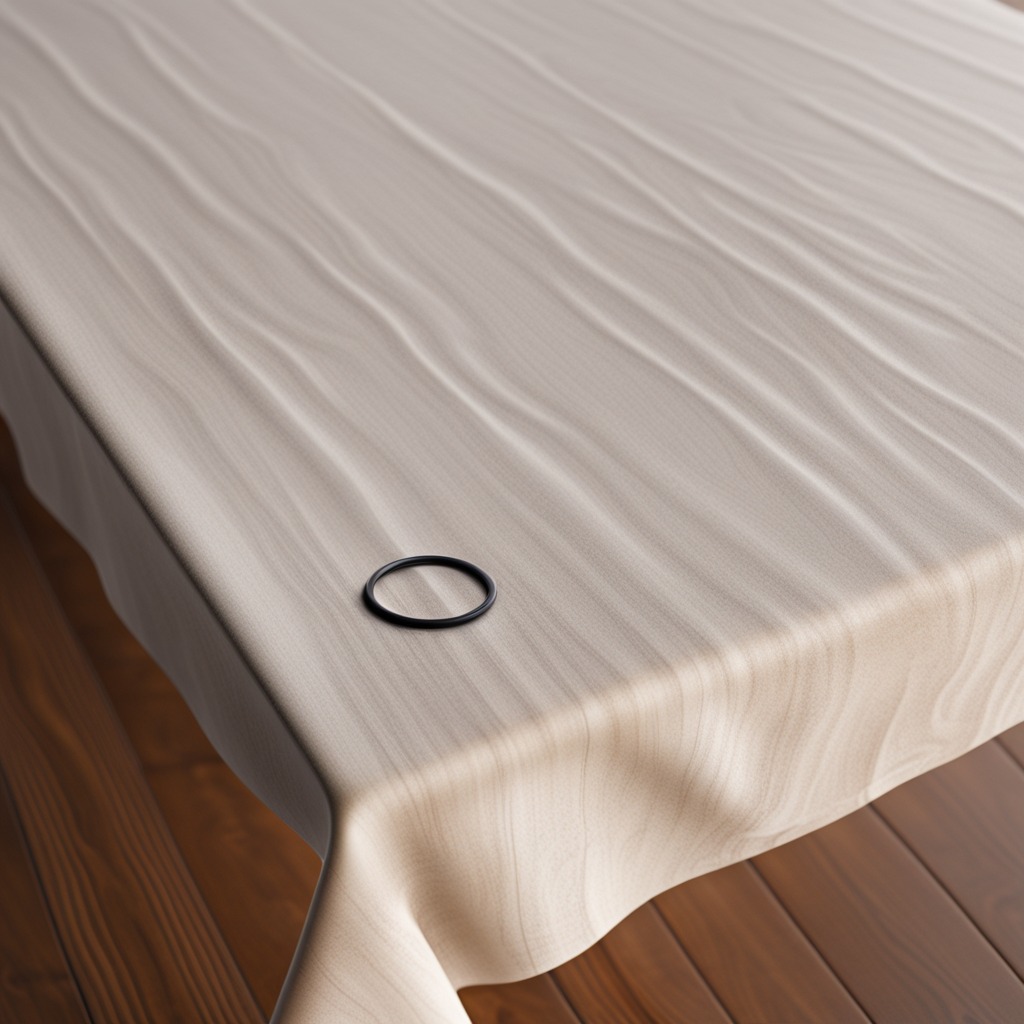
A rubber O-ring lies on a wooden table in an outdoor workshop during daytime bright natural light soft shadows worn but beneath the cloth.